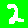
Digit: 2